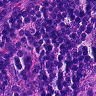
Metastatic tissue present: no